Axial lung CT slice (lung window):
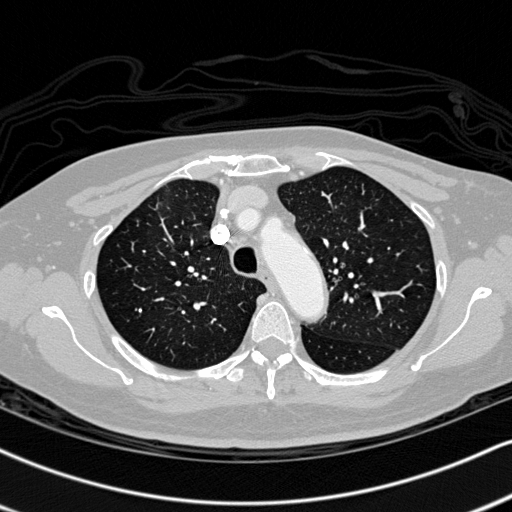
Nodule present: no